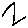
Label: zigzag